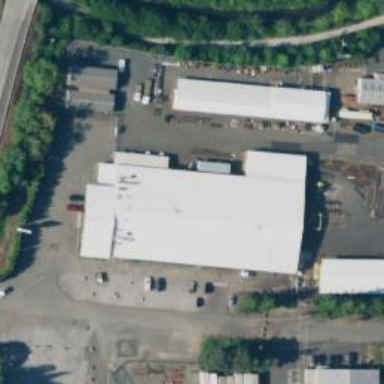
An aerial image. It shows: Industrial building.